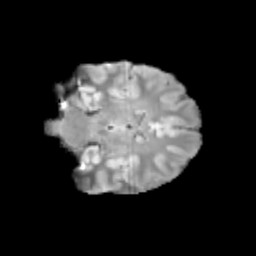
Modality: T2w
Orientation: coronal
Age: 12
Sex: male
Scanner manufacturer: siemens
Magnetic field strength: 3 T
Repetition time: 3.8 s
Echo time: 0.07 s